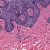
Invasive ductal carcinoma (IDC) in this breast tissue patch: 0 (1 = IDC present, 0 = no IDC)